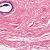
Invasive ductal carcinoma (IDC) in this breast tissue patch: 0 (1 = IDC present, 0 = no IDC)